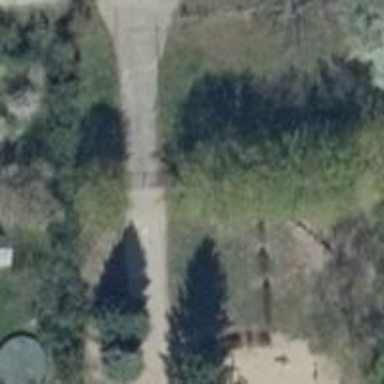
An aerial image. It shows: Concrete driveway with concrete plates.